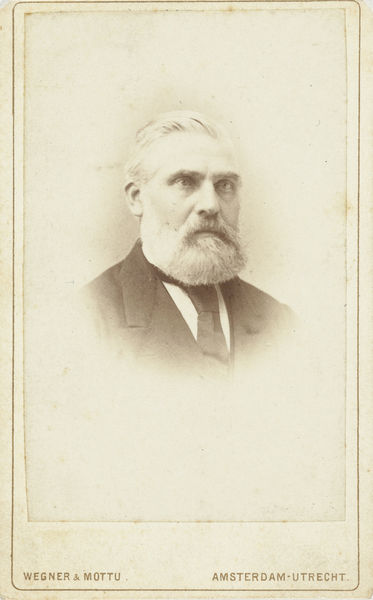
Titel: Portret van de heer K. Bouman, onderwijzer, aangeboden aan de heer A.J. Nijland
Künstler: Wegner & Mottu
Standort: Amsterdam
Institution: Rijksmuseum
Schlagwörter: mann, weiß, haar, mund, nase, ohr, alt, anzug, bart, hemd, jacke, augen, holland, porträt, haare, lippen, ohren, rechts, krawatte, jackett, foto, fotografie, photographie, alter, photo, kravatte, schlips, utrecht, wegner, mottu